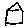
Label: house